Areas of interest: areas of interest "Hotel"
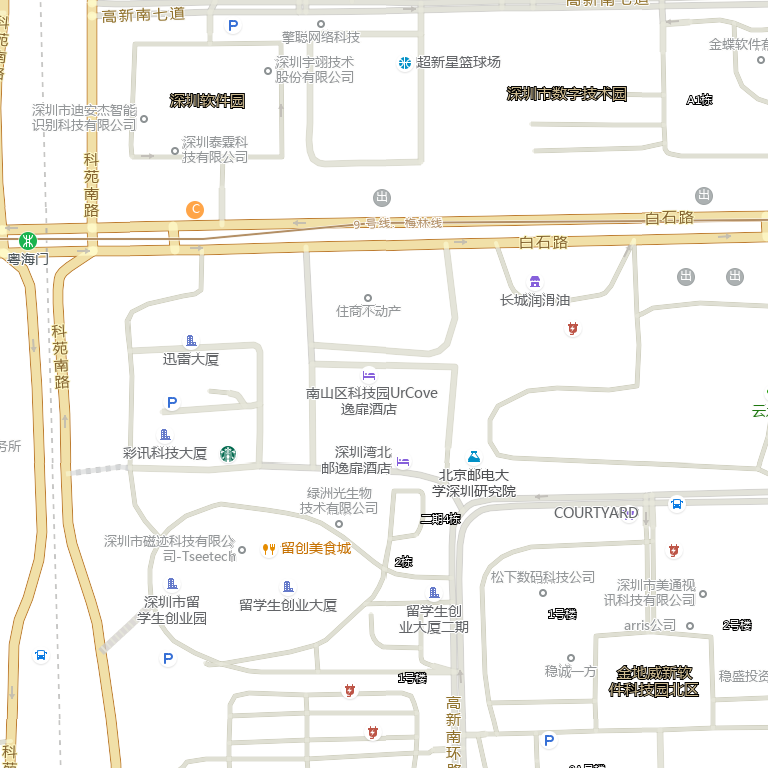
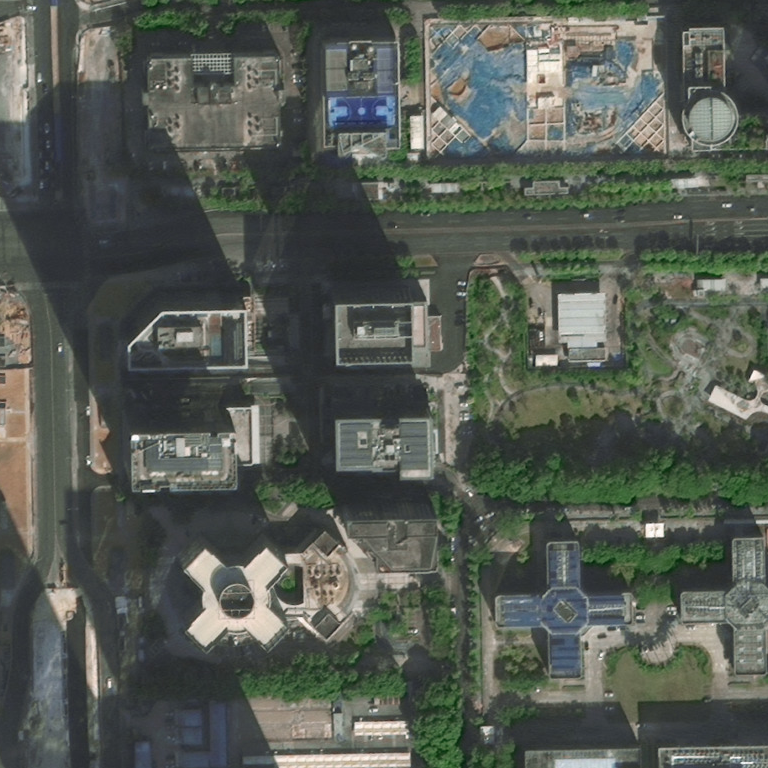